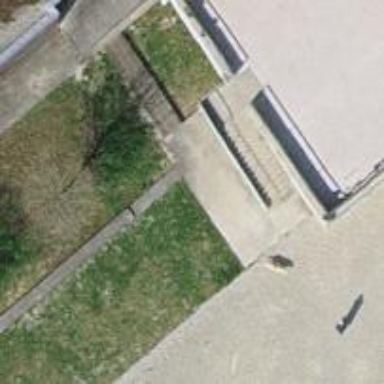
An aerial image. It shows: Concrete steps.